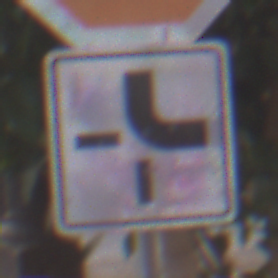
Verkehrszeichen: VerlaufVorfahrtsstrasse4
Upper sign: Stop
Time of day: MorningAfternoon
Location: Outdoor (Urban)
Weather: Clear
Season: NotSpecified
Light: Natural